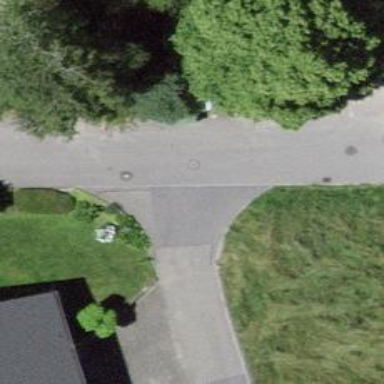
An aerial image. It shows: Paved residential road.